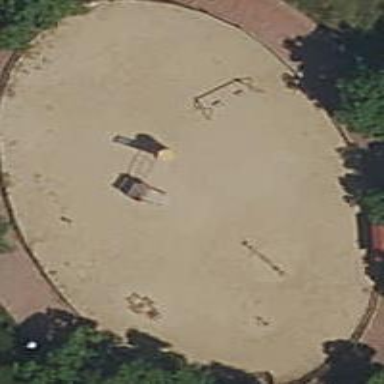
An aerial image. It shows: Playground area for leisure land.